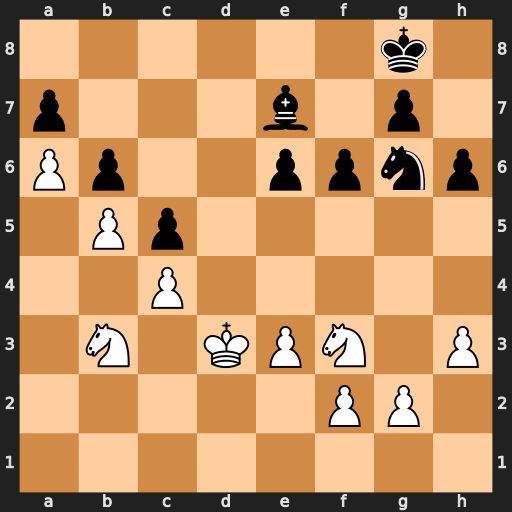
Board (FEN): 6k1/p3b1p1/Pp2ppnp/1Pp5/2P5/1N1KPN1P/5PP1/8
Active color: w
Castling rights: -
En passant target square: -
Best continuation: Na5 bxa5 b6